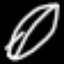
Label: leaf